Brain MRI, t1w sequence, axial 2D slice.
Patient: age 34, sex M, weight 95 kg, height 1.95 m
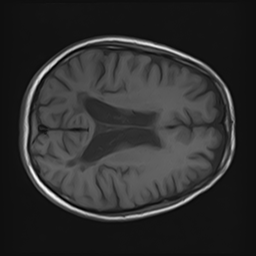